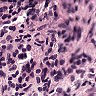
Metastatic tissue present: no